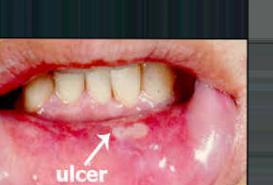
Condition: Mouth Ulcer